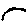
Label: bird